Question:
I want to fetch all the treatments, that are children of this List object.
I am not sure if it can be done.
I have a TableView showing all the patients of a list. Each patient can have many treatments.
I have a reference to the current list, and want to use that to somehow find the childrens children.
Thank you
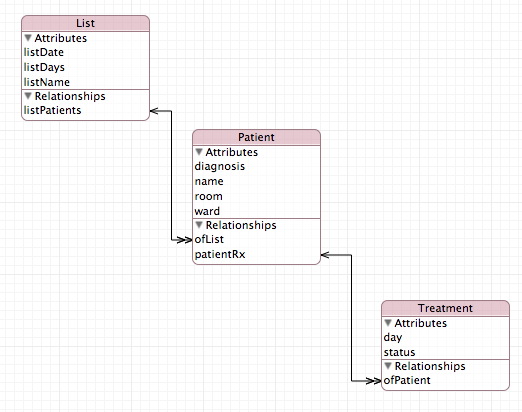
Answer: Use a fetch request for the "Treatment" entity with the predicate
'''
[NSPredicate predicateWithFormat:@"ofPatient.ofList = %@", currentList]
'''
using the from "Treatment" -> "Patient" -> "List".